Interaction volume radius: 10 \u00c5
Interaction volume height: 15 \u00c5
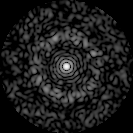
Disorder parameter: 0.8428